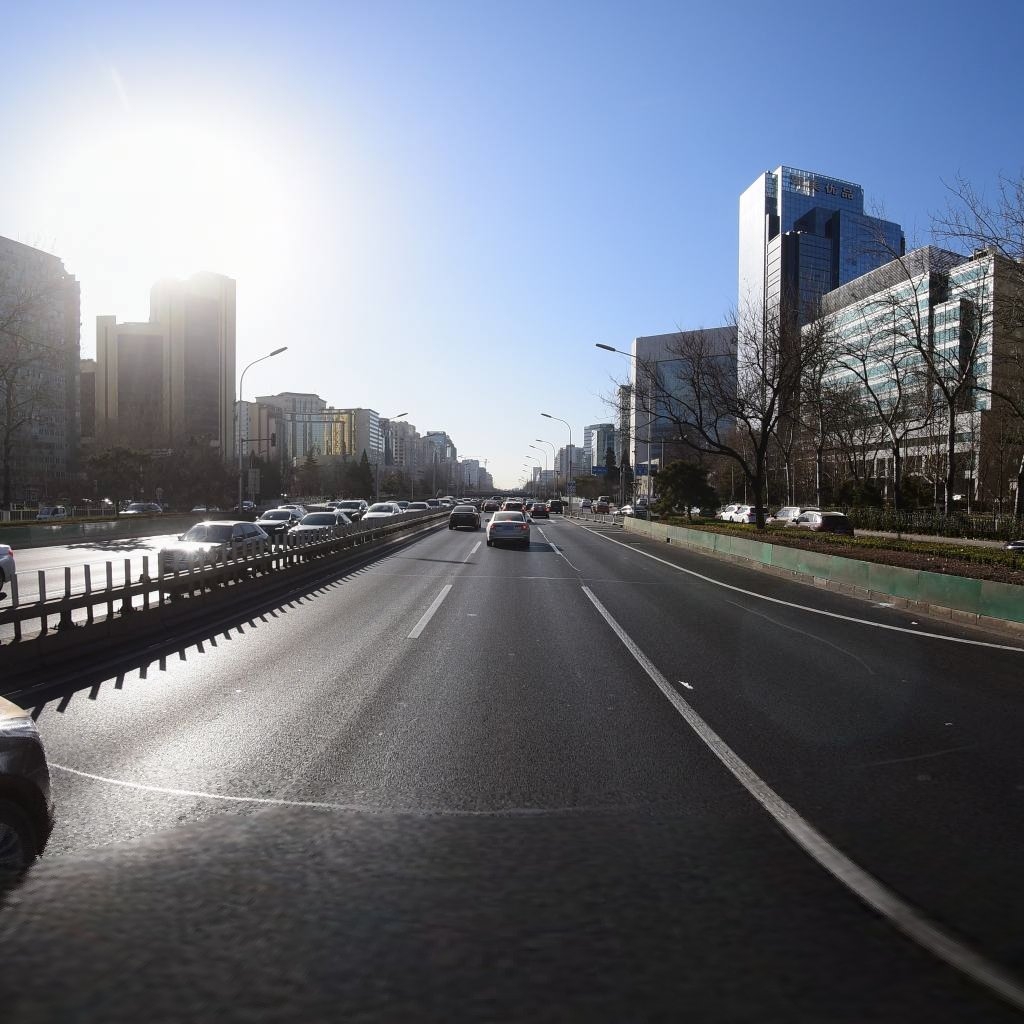
Region: Dongcheng
Road damage annotations: longitudinal patch, transverse patch, transverse patch, longitudinal patch